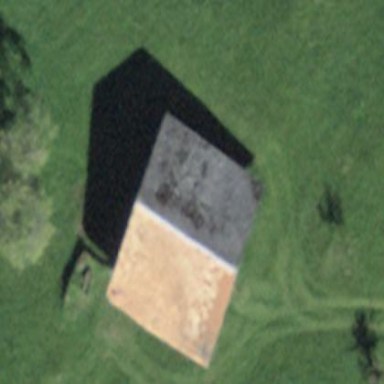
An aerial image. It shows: Rural barn.